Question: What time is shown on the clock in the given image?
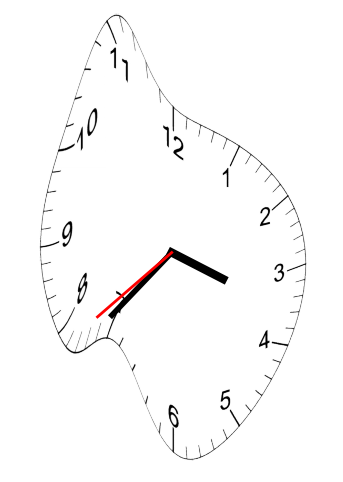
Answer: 03:36:38